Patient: sex M, age 21
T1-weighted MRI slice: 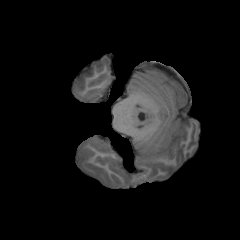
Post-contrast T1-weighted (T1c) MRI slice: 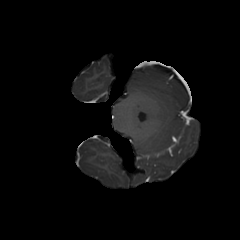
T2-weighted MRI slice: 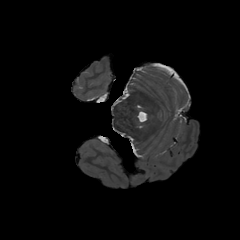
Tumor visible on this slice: no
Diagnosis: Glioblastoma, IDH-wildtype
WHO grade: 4